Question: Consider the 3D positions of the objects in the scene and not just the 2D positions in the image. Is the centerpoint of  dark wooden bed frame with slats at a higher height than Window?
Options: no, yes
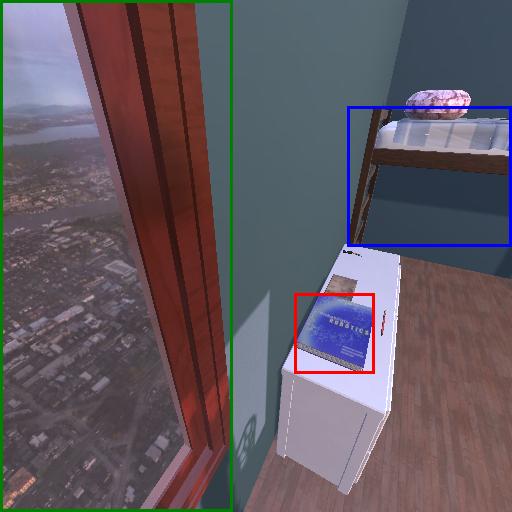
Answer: no